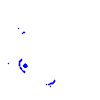
Particle: proton